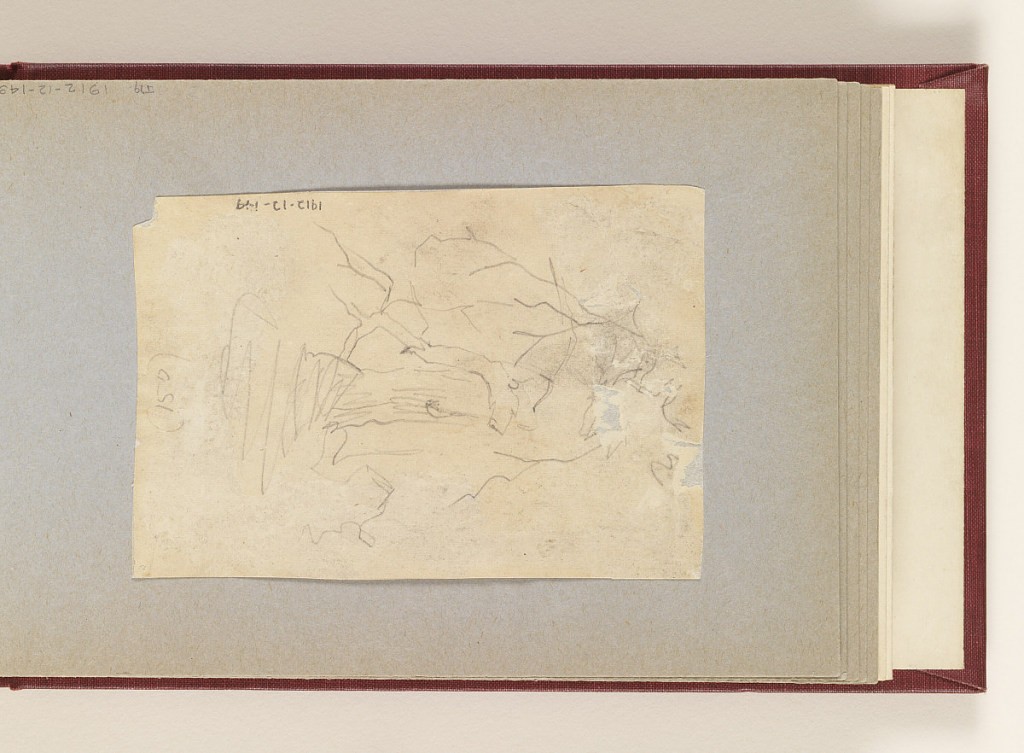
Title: Man on Horseback
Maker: Winslow Homer, American, 1836–1910
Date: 1862
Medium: Graphite on wove paper, mounted in an album
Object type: Drawing
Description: Hasty sketch of man on horseback (drawn vertically ?).